Question: I have a number of rows that are in 24 hour format like this

What i would like is to have a format like this one
'''
+------+------+----------+
| from | to | count(*) |
+------+------+----------+
| 0000 | 0100| 3 |
| 0100 | 0200 | 4 |
| 0200| 0300 | 2 |
| 0300 | 0400 | 1 |
+------+------+----------+
'''
I have tried this
'''
SELECT COUNT(*) 'count',
100*FLOOR(the_amount/100) 'from',
100*FLOOR(the_amount/100)+99 'to'
FROM r_data
where transaction_type = 'send'
GROUP BY FLOOR(the_amount/100) ORDER BY COUNT(*) DESC
'''
but this gives only one row.How should i write a query to group my time that is in 24 hour format?.
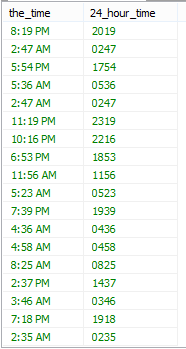
Answer: Try this:
'''
SELECT
LPAD(100*FLOOR(24_hour_time/100),4,0) AS 'from',
LPAD(100*FLOOR(24_hour_time/100) + 100,4,0) AS 'to',
COUNT(*) AS 'count'
FROM
r_data
WHERE
transaction_typ = 'send'
GROUP BY 1
ORDER BY 24_hour_time;
'''
But it will only show you "populated hours".